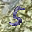
Label: 5